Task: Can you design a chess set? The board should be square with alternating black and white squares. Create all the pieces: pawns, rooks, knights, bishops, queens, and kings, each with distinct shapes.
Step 4330:
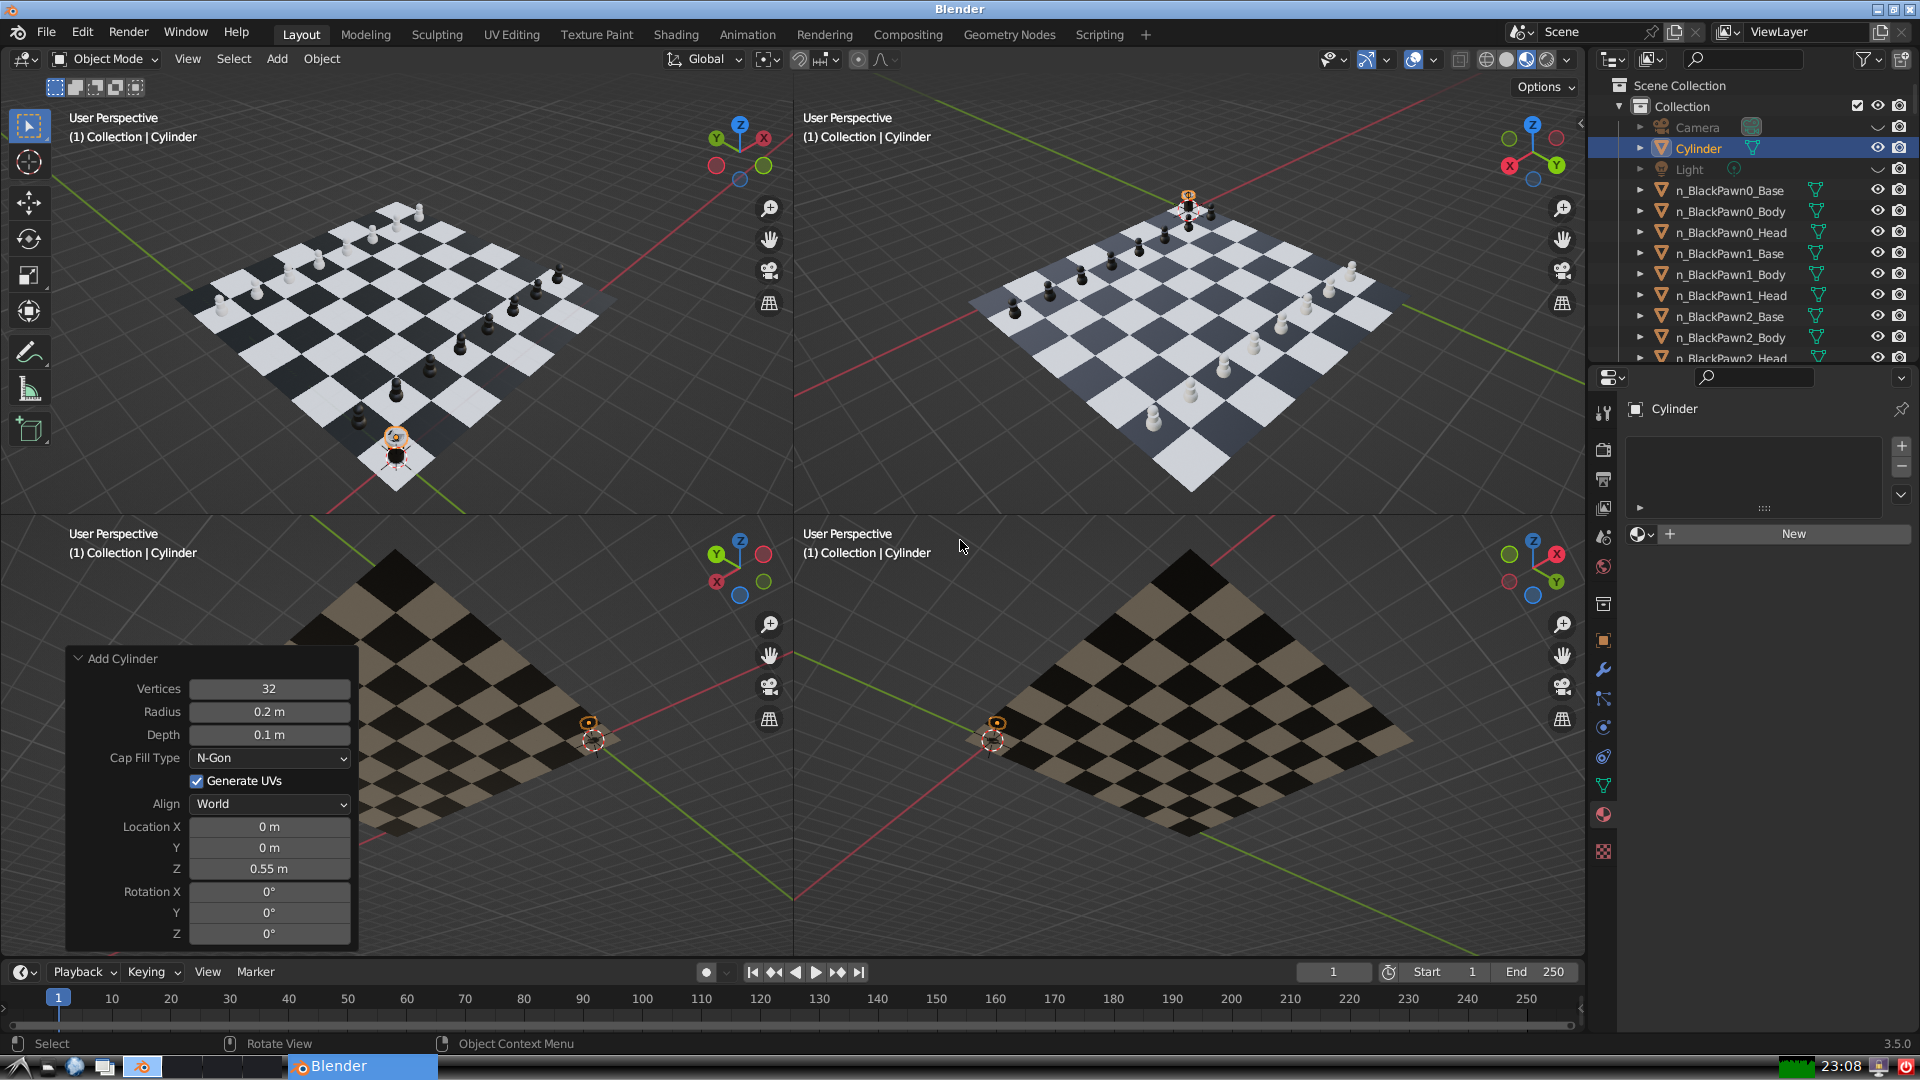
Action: {"key_press": ['Ctrl, Home']}